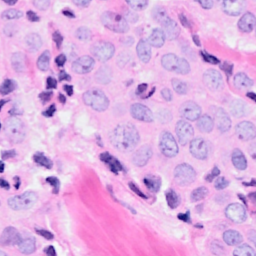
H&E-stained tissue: Breast